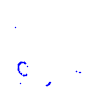
Particle: kaon